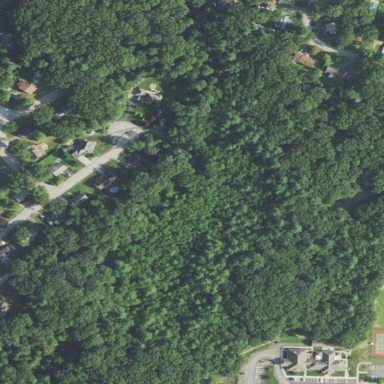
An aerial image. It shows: Mixed woodland with various types of leaves.